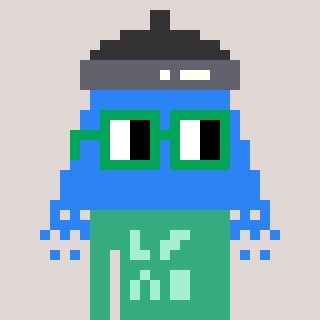
a pixel art character with square green glasses, a shower-shaped head and a teal-colored body on a warm background